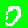
Digit: 0